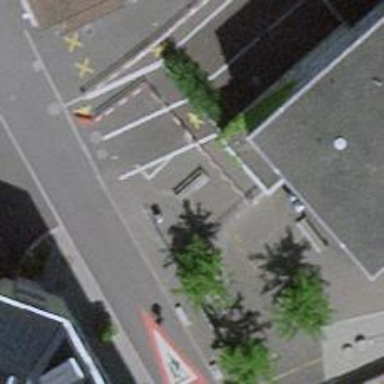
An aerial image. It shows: Brown bench.